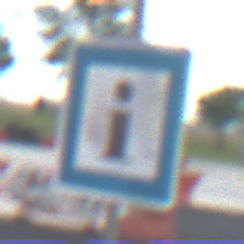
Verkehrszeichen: Informationsstelle
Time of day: MorningAfternoon
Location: Outdoor (RoadRail)
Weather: PartlyCloudy
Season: NotSpecified
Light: Natural